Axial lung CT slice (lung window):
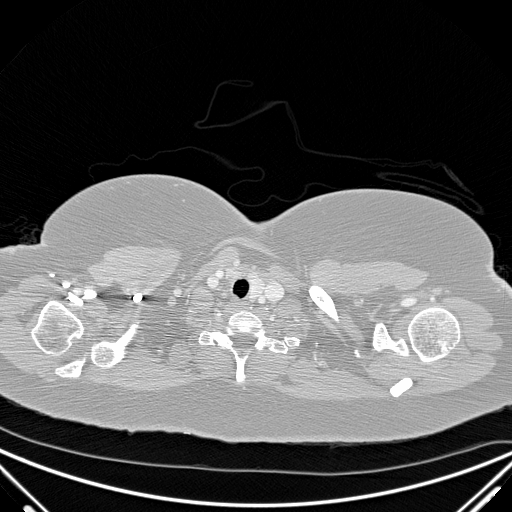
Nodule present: no